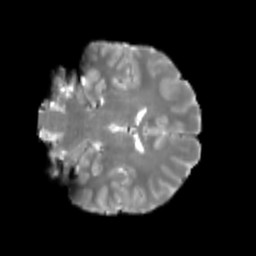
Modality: T2w
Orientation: coronal
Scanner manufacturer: siemens
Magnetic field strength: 3 T
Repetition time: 4 s
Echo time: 0.0594 s